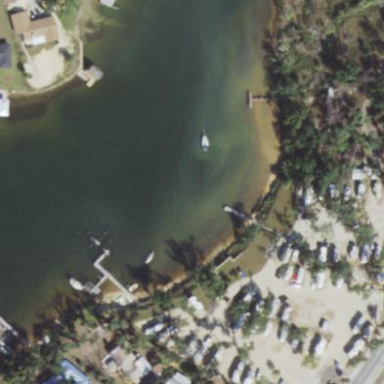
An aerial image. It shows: Residential area known as trailer park.